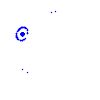
Particle: pion